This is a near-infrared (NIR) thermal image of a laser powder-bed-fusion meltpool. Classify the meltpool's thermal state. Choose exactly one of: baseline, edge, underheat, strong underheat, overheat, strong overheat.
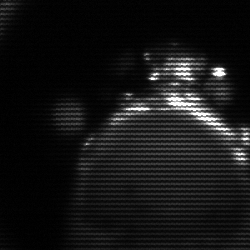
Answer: edge